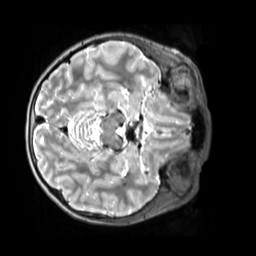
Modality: T2w
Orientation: axial
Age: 11
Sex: male
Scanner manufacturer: siemens
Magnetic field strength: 3 T
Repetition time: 3.2 s
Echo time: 0.408 s